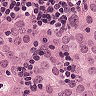
Metastatic tissue present: yes